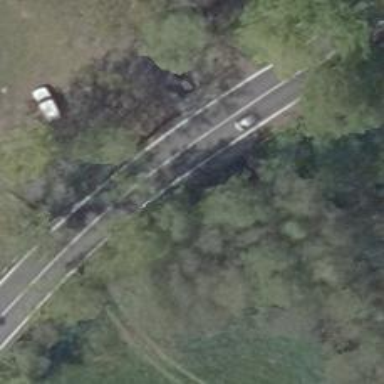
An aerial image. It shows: Secondary road with asphalt surface.